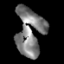
Tissue: lung
Cell type: Epithelial cells
Senescence score: 0.2407
Nuclear area (px): 1211
Mean DAPI intensity: 124.865